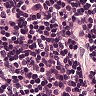
Metastatic tissue present: no